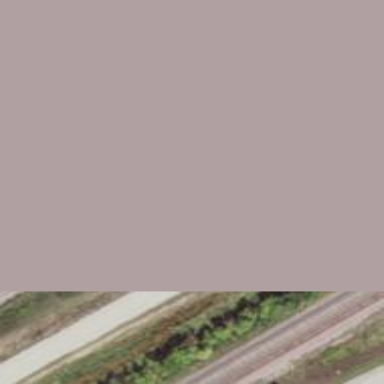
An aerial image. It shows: Railway track.